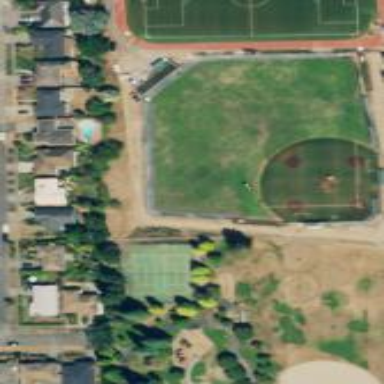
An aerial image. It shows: Baseball pitch with surface made of grass and artificial turf.